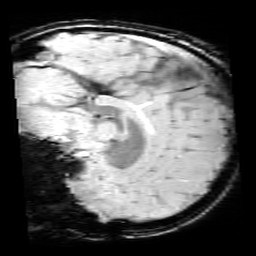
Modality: SWI
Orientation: sagittal
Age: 11
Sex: female
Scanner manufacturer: siemens
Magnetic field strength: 3 T
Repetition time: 0.027 s
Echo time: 0.02 s